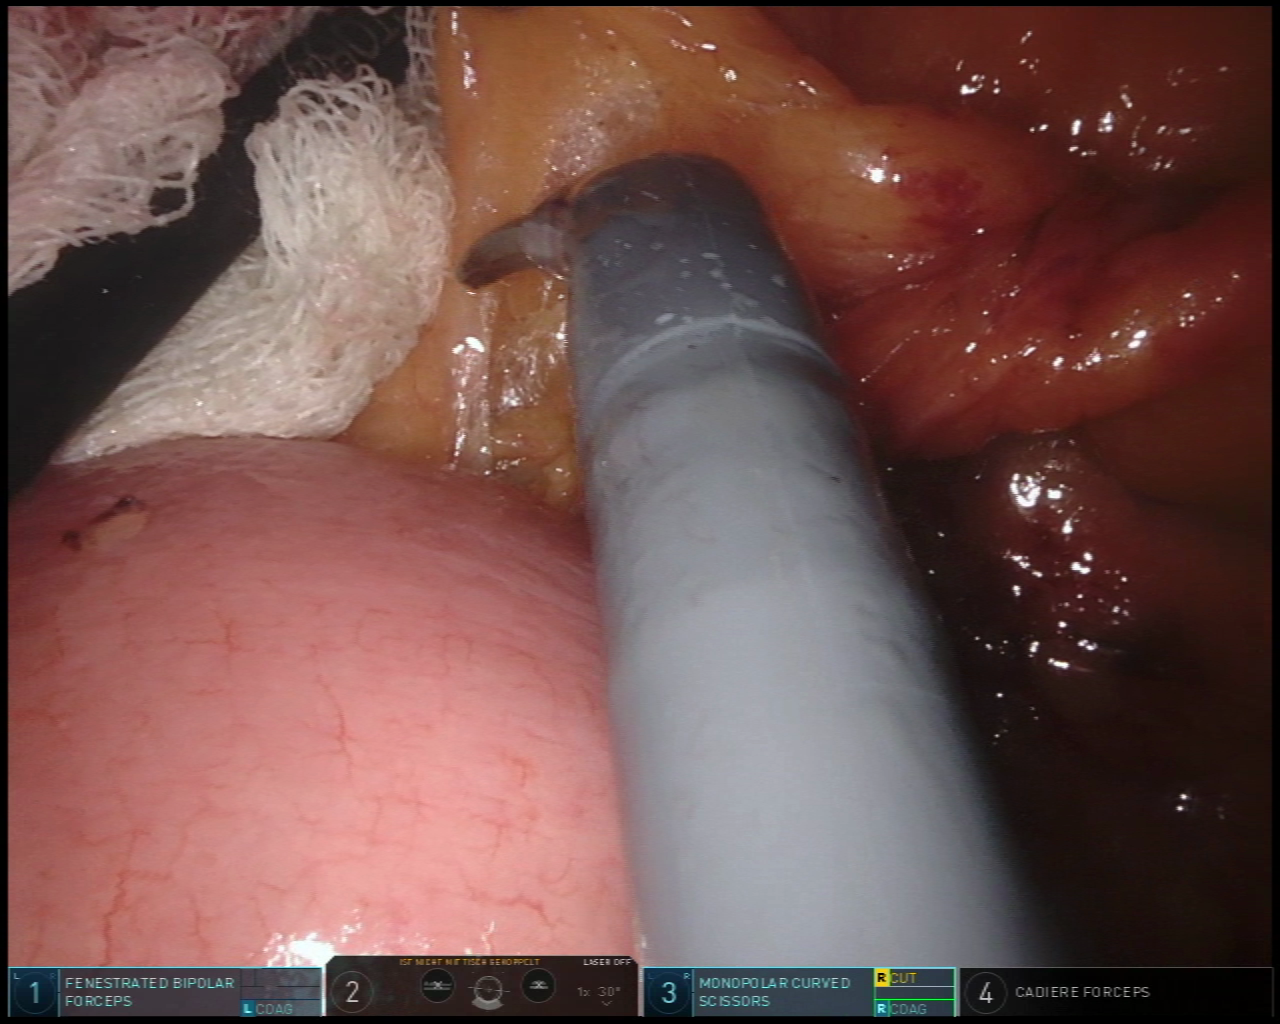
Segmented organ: small_intestine
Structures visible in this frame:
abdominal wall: no
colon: no
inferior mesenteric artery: no
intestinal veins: no
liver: no
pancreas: no
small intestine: yes
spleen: no
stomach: no
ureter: no
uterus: no
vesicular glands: no